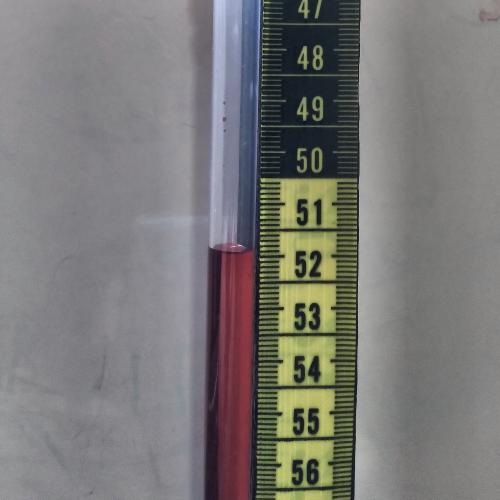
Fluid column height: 51.9 cm